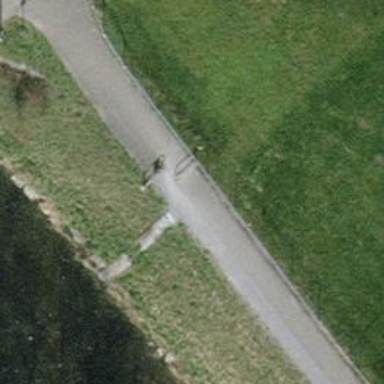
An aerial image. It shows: Cycle barrier.